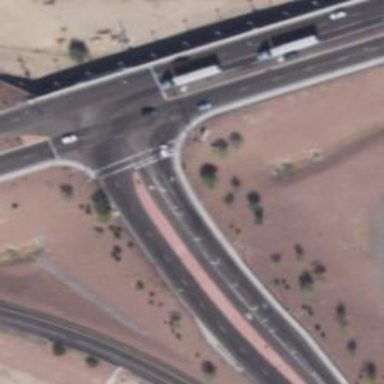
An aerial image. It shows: Solid stop line on the road.